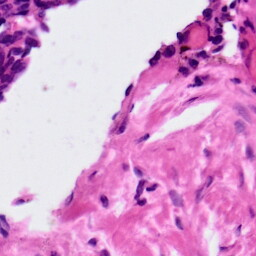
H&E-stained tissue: Ovarian